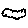
Label: cloud